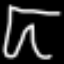
Label: pants